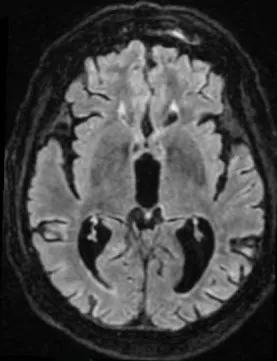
Brain magnetic resonance imaging (MRI) of the patient. Fluid attenuated inversion recovery (FLAIR) axial image, showing normal findings in the basal ganglia and Fazekas 1 leucopathy.
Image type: radiology (mri)